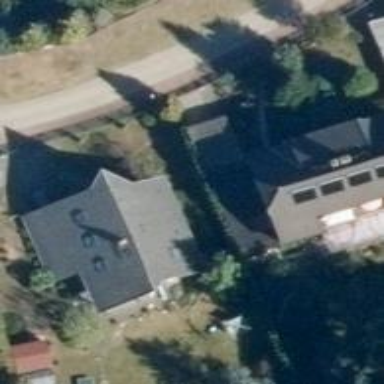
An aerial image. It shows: Gabled roof on residential building.